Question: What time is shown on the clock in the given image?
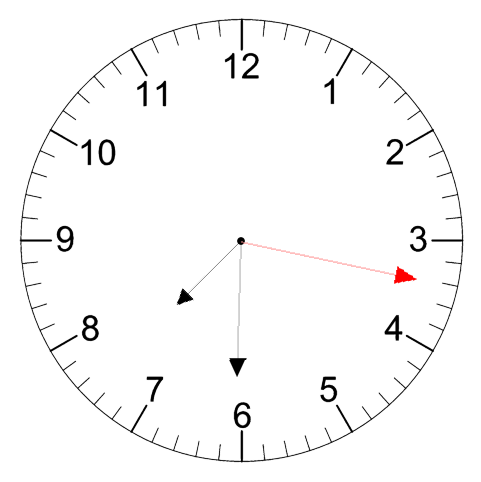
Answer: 07:30:17